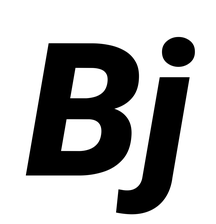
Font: Roboto-Italic_Black_Italic